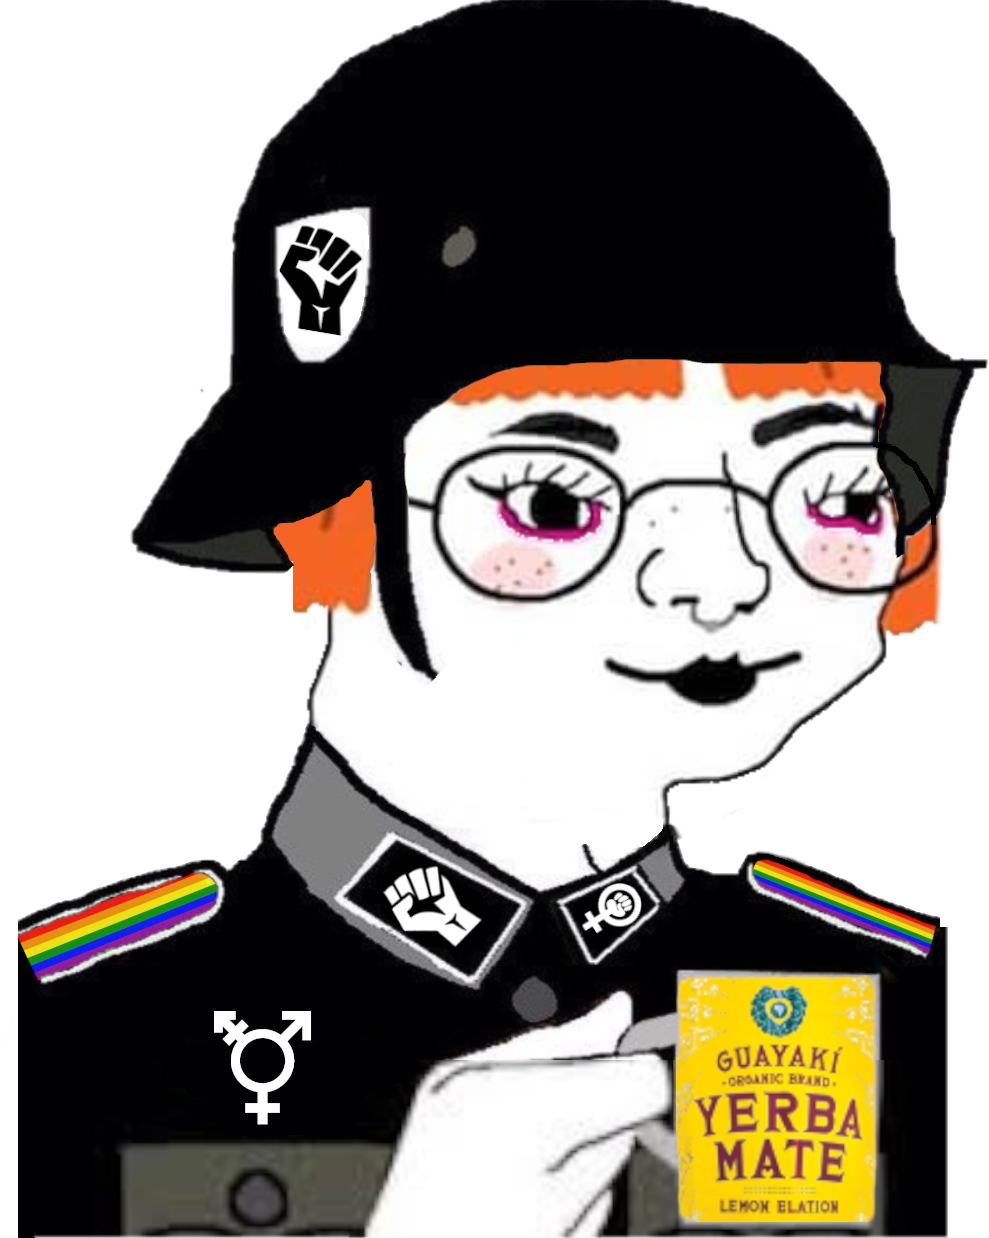
Label: 5_Arthoe